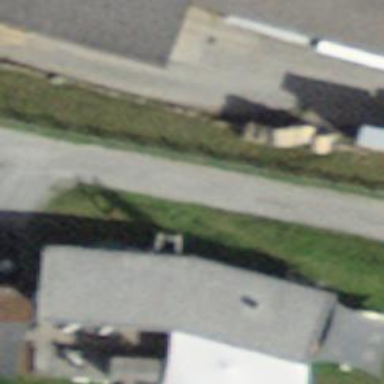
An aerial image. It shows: Shed building.